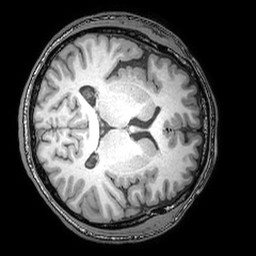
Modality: T1w
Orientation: axial
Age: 37
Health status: ill
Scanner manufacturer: philips
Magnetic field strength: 3 T
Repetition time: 0.007 s
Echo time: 0.0035 s